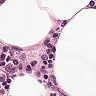
Metastatic tissue present: no